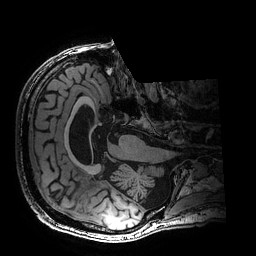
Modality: T1w
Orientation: axial
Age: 78
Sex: male
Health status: healthy
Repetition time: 2.53 s
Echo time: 0.0034 s